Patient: sex F, age 52
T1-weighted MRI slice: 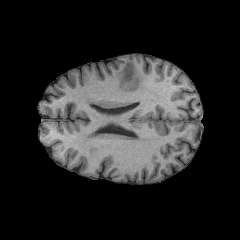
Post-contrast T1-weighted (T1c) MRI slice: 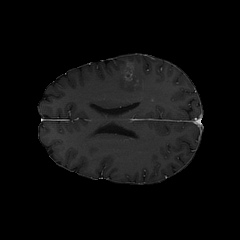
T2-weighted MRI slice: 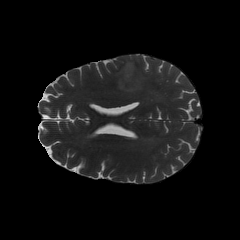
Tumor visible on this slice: yes
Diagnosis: Glioblastoma, IDH-wildtype
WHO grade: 4